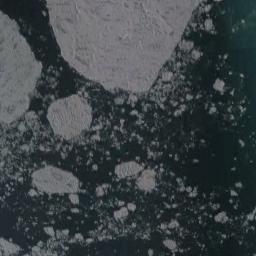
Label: sea_ice